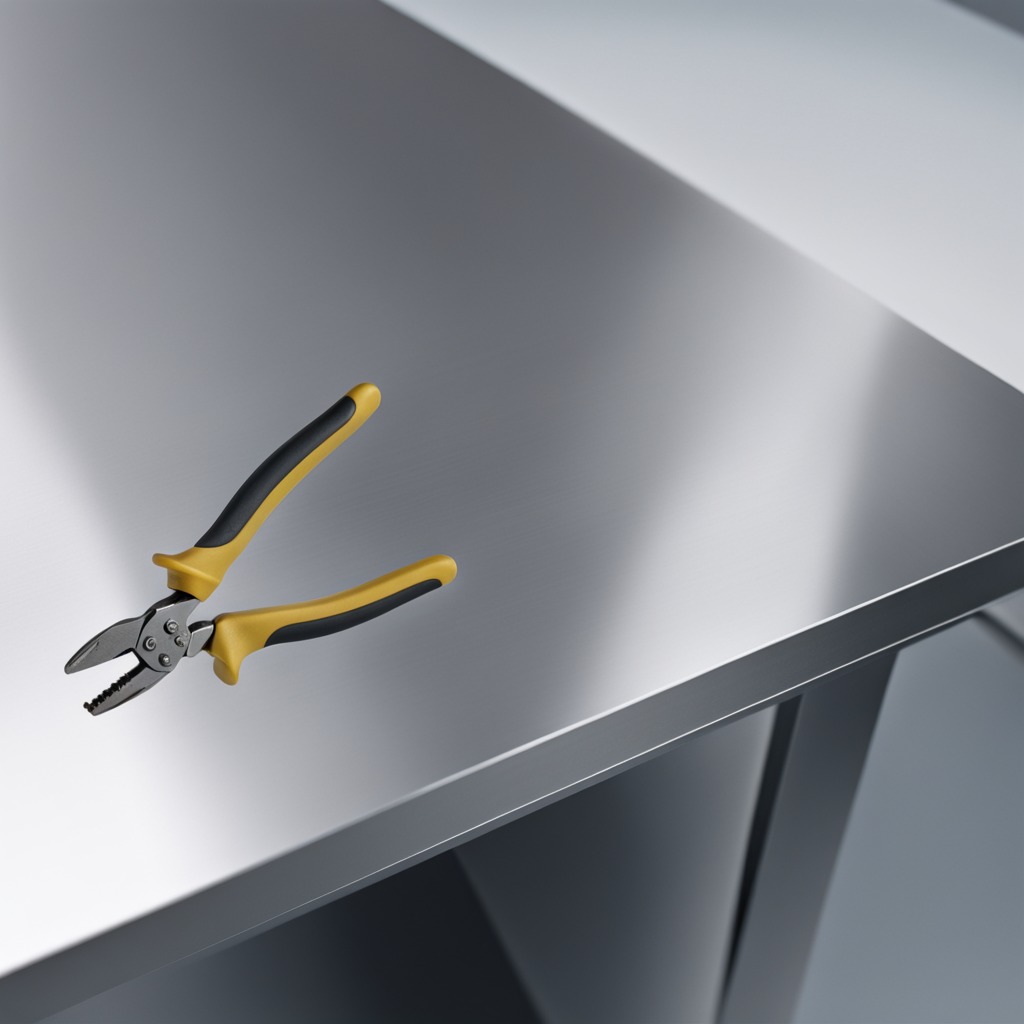
A plier is lying on the stainless steel table.